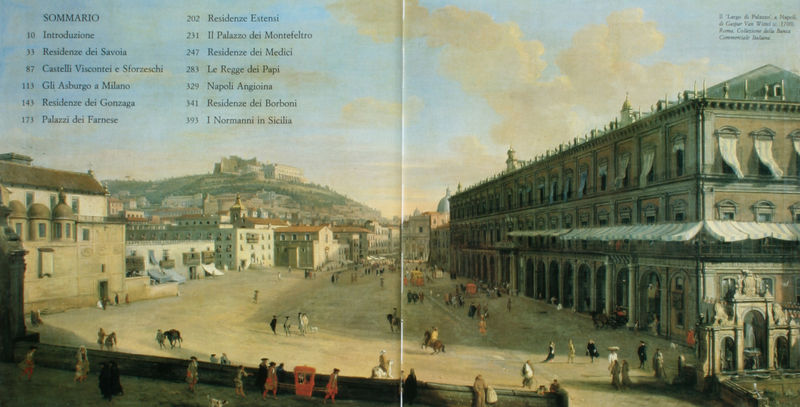
Titel: Il 'Largo di Palazzo' a Napoli, Der 'Platz des Palazzo' in Neapel
Künstler: Gaspar van Wittel
Standort: Rom
Institution: Collezione della Banca Commerciale Italiana
Schlagwörter: berg, blau, himmel, mann, schatten, weiß, wolken, dreieck, menschen, ocker, stadt, braun, fenster, frau, grau, licht, schwarz, strasse, säule, säulen, dach, gebäude, haus, rot, schloss, tier, tiere, wolke, beige, architektur, leinen, vorhang, häuser, hügel, wind, kirche, sonne, mantel, tücher, personen, rosa, brunnen, esel, kamine, pferd, pferde, reiter, schrift, ansicht, bogen, fassade, fassaden, italien, trage, gebirge, dächer, giebel, mauer, kutsche, markt, platz, pilaster, rundbogen, staffage, wehen, vorhänge, kirchen, stadtansicht, arkade, ruine, buch, burg, palast, palazzi, palazzo, illustration, text, beschriftung, mäntel, ritter, architrav, arkaden, kapitell, buchseite, segmentbogen, fries, dreiecksgiebel, seiten, gesims, portikus, kapelle, rötlich, achsen, tempel, konsolen, macht, basis, buchseiten, schaft, träger, beschreibung, canaletto, legende, gebälk, markise, traktat, häuserzeile, fensterachsen, medici, vorplatz, säulenordnung, ordnung, segmentgiebel, gesimse, abseiten, pilasterordnung, fensterachse, konsolgesims, verdachung, fensterverdachung, piazza, konsolfries, hauptplatz, bologna, jalousien, sonnenschutz, sohlbank, falz, panel, inhalt, sänfte, markiesen, verzeichnis, senfte, montefeltro, absieten, absteite, achsenf, angioci, borboni, dreiecksverdachung, ensterachsen, esteni, estensi, farnese, gonzaga, gonzga, introdozione, itlaien, kniff, konsolgebälk, milano, papi, pilasterodnung, portantina, portici, savoia, segement, segementbogen, segementbogenverdachung, segementgiebel, segementgiebelverdachung, semphte, senphte, sforzeschi, sommario, säulenordnug, gestüt, reitschule